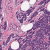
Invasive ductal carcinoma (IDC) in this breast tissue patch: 1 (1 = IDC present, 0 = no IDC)